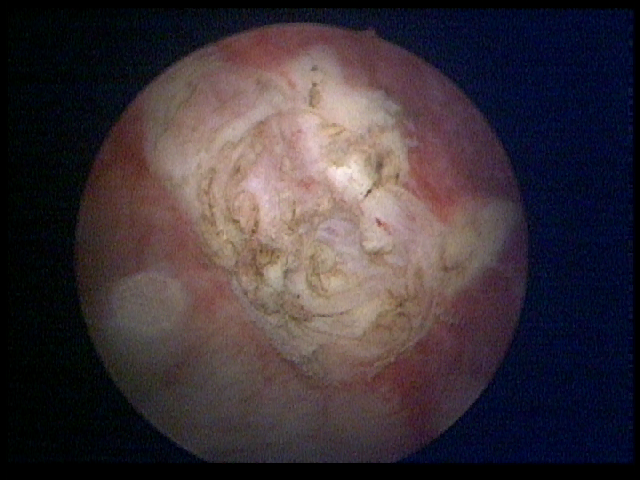
Modality: WLC
Class: Anatomical landmarks
Subclass: ResectionBed
Lesion: Multifocal
Multifocal: 2 to 7
Stage: Ta
Morphology: Papillary
Bladder cancer association: No